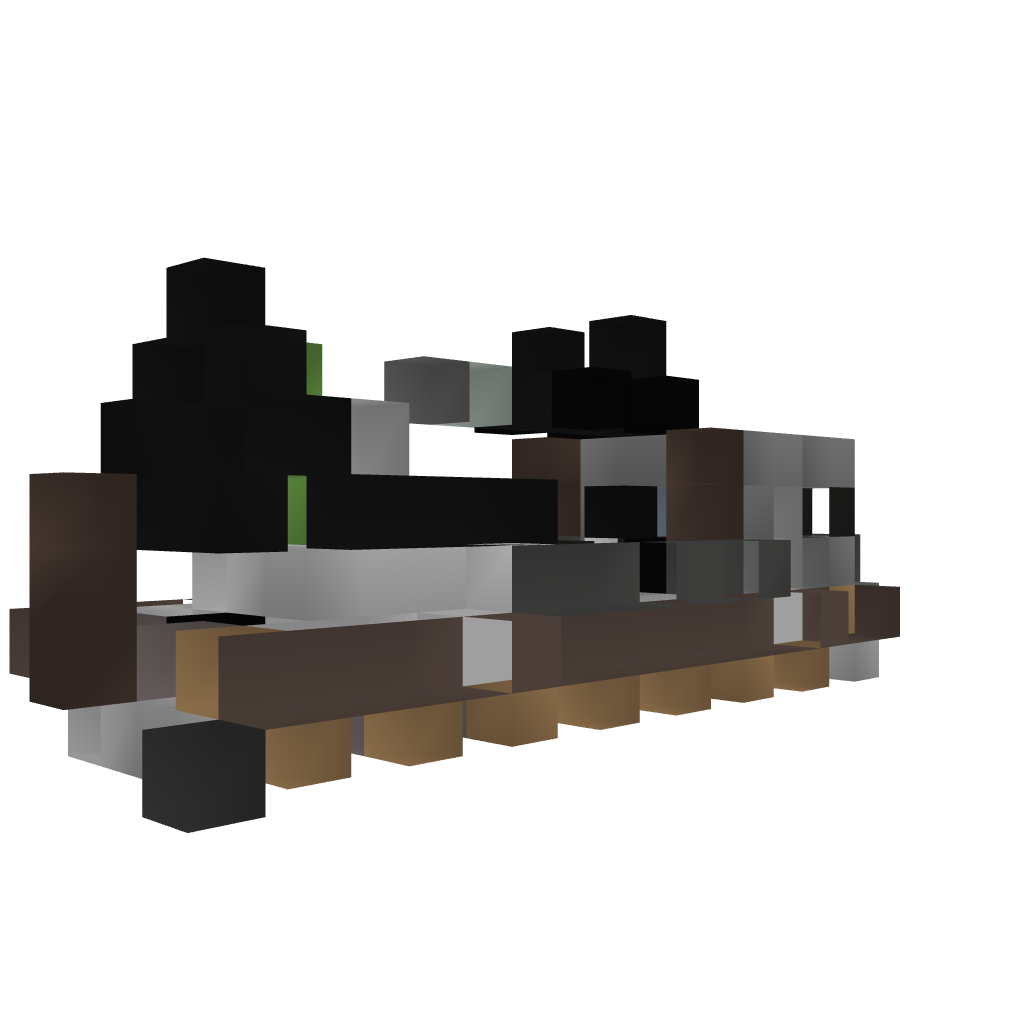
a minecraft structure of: Fk. Pz. Pfeil